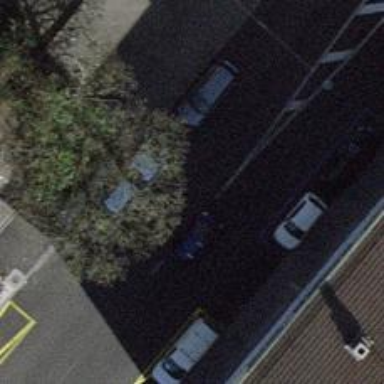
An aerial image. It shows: Motorcycle parking facility.